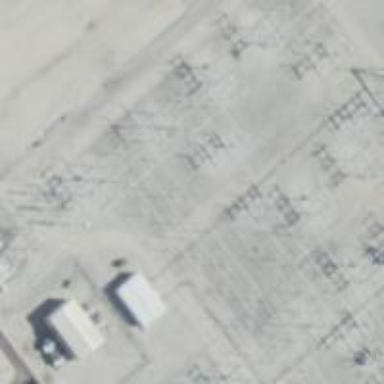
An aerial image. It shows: Switch used for power control.